Question: I want to get data from xls file with help of as3xls.
'''
private var file:FileReference = new FileReference();
private var sheet:Sheet;
private var loadedFile:ByteArray;
private function sendLogistImport():void {
file.addEventListener(Event.SELECT, onFileSelect);
file.browse();
file.addEventListener(Event.COMPLETE,
function (e:Event):void {
loadedFile = e.currentTarget.data as ByteArray;
var excelFile:ExcelFile = new ExcelFile();
excelFile.loadFromByteArray(loadedFile);
sheet = excelFile.sheets[0];
Alert.show(sheet.getCell(1,0).value);
}
);
}
private function onFileSelect(e:Event):void {
file.load();
}
'''
But I get this error at the :
'''
Error: Error #2030: End of file was encountered.
at flash.utils::ByteArray/readUTFBytes()
at com.as3xls.xls::ExcelFile/boundsheet()[/Users/manuelwudka-robles/Documents/Flex Builder 3/as3xls/com/as3xls/xls/ExcelFile.as:633]
at Function/http://adobe.com/AS3/2006/builtin::call()
at com.as3xls.xls::ExcelFile/loadFromByteArray()[/Users/manuelwudka-robles/Documents/Flex Builder 3/as3xls/com/as3xls/xls/ExcelFile.as:309]
at Function/<anonymous>()[D:\logist.as:244]
'''
This is my xls file's screenshot :

Here is my xls file:
<URL>
Please tell me, where is my mistake?
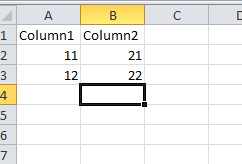
Answer: I've tested it with various XLS formats, and it can't read any of them. Judging from <URL>, the support for the various XLS formats is rather bad.
Try it with different XLS formats, maybe you find one that works, other than that I'm afraid I can't help you, fixing the problem in the library is a monstrous task, and I wouldn't touch it with a ten-foot pole: <URL>
Also check out some of the forks around the net, like for example <URL>, they may have some fixes implemented that get you going.
And if nothing work for you, then I'd suggest to look for another library, and/or even use a totally different file format (like CSV) if that is an option.